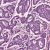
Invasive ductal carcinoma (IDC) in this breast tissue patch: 1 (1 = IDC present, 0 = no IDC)